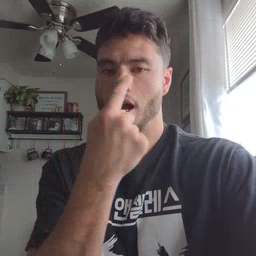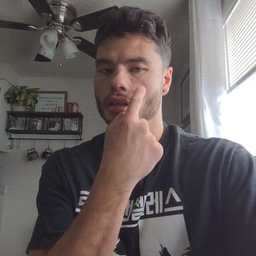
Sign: eye